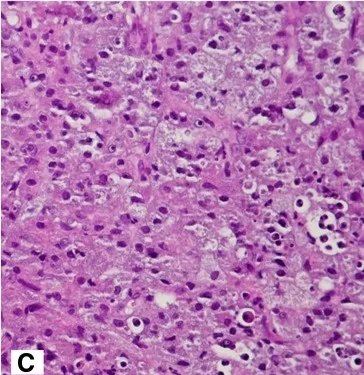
(C) Sheets of large macrophages with granular eosinophilic cytoplasm and mixed inflammatory cell infiltration using heamatoxylin and eosin staining (magnification: 400x).
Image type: pathology (h&e)